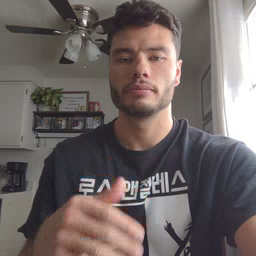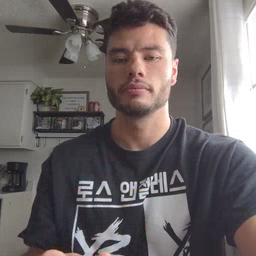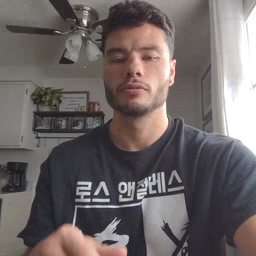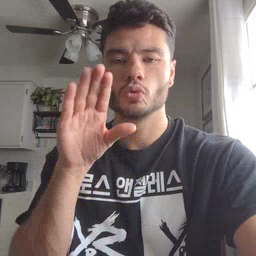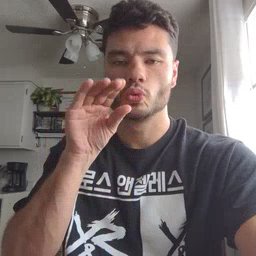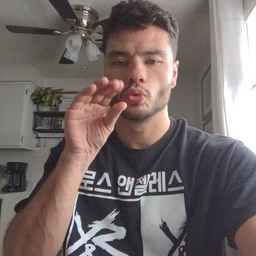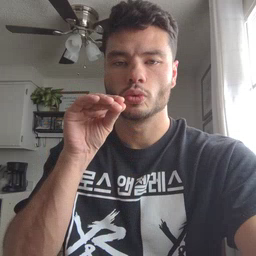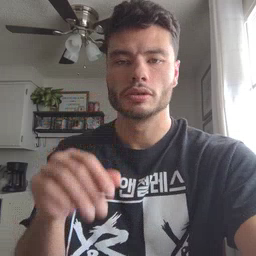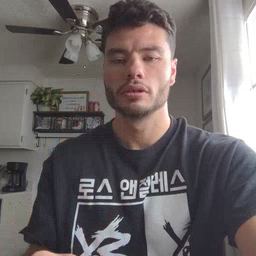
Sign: goose